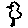
Label: bird